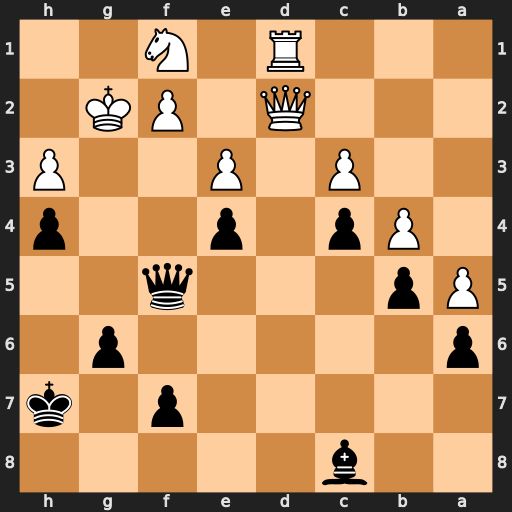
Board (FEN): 2b5/5p1k/p5p1/Pp3q2/1Pp1p2p/2P1P2P/3Q1PK1/3R1N2
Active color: b
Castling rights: -
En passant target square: -
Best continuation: Qf3+ Kg1 Bxh3 Nh2 Qg2#